The image is the raw time-domain waveform of a rolling-element bearing's vibration signal. Based on the visible evidence, which condition applies: normal, inner_race, outer_race, ball?
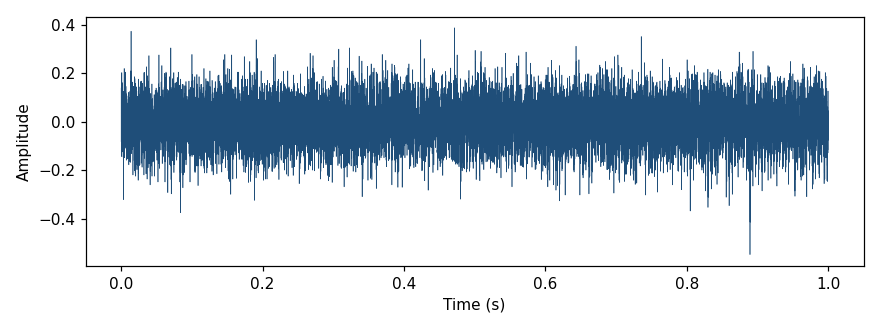
Answer: outer_race